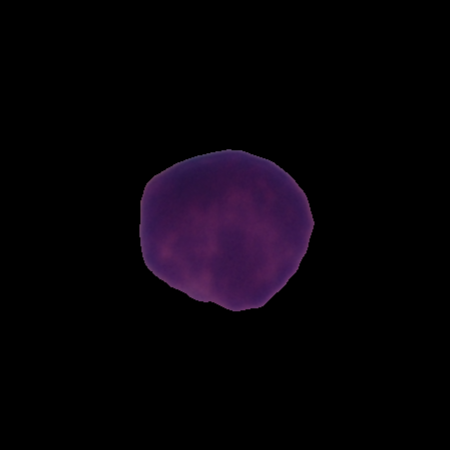
Label: healthy